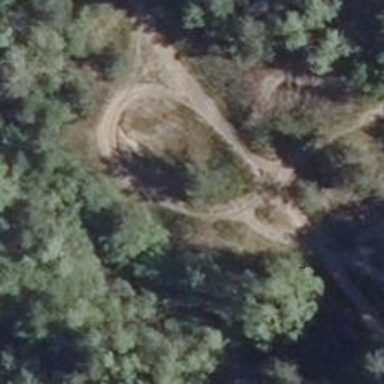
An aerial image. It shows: Track with very rough surface.